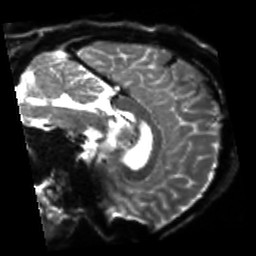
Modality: sbref
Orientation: sagittal
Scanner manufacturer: siemens
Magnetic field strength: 3 T
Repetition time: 4 s
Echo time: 0.0594 s